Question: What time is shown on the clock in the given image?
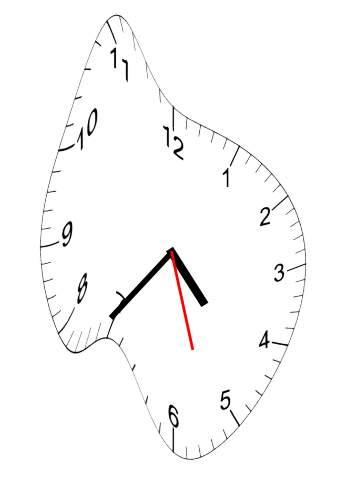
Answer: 04:36:27